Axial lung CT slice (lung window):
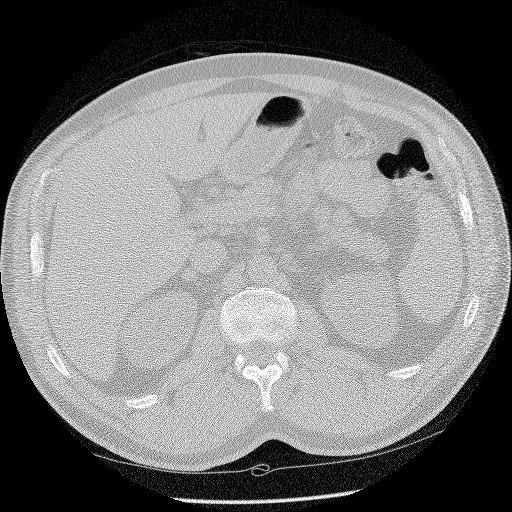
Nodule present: no